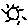
Label: sun